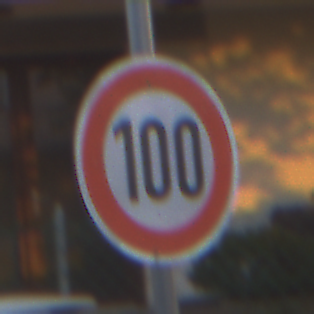
Verkehrszeichen: Geschwindigkeit100
Umgebung: Outdoor, Urban
Tageszeit: SunriseSunset
Wetter: Clear
Licht: Natural
Jahreszeit: NotSpecified
Kontrast: LowContrast